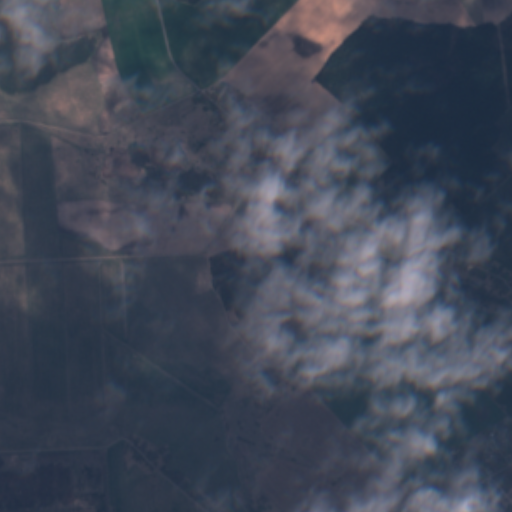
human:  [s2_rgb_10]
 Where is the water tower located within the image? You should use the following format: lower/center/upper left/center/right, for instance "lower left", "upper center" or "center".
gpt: The water tower is located in the lower right of the image.
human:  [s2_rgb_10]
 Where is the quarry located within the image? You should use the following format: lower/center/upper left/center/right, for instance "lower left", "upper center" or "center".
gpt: There is no quarry in the image.